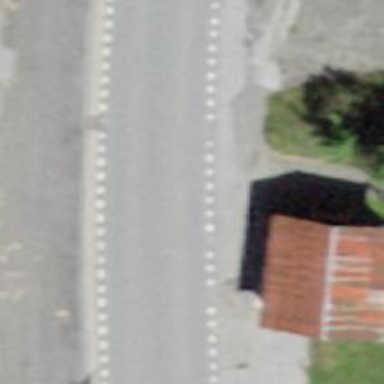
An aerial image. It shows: Asphalt road classified as primary highway.